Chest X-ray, AP view. Patient: 46 years old, sex M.
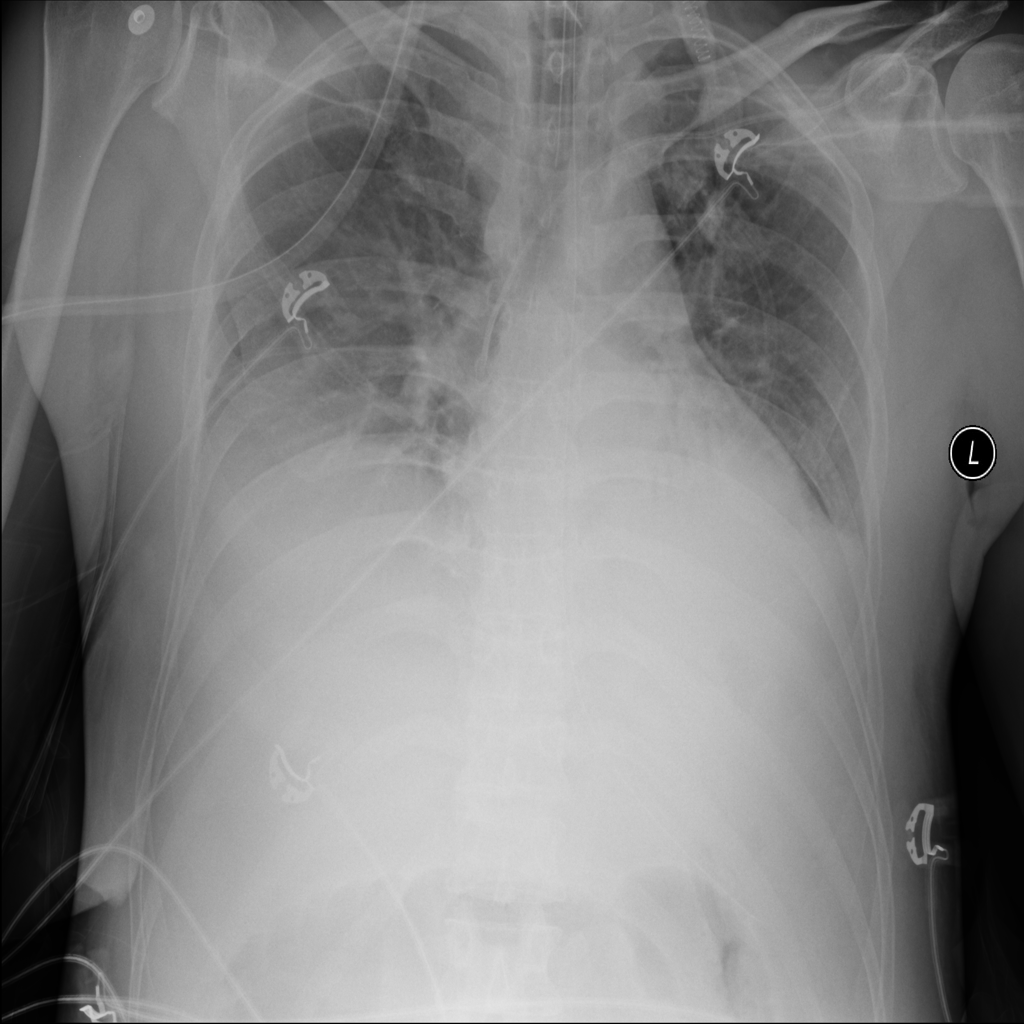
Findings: Effusion, Infiltration